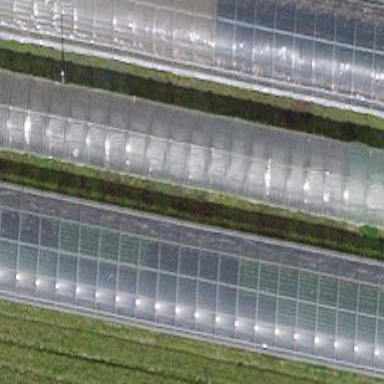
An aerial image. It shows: Greenhouse.